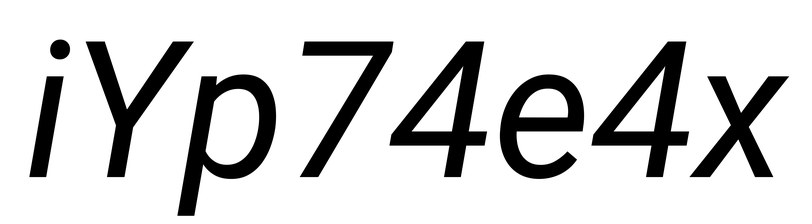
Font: Roboto-Italic_Italic